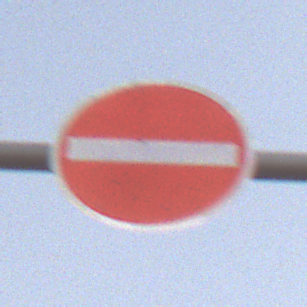
Verkehrszeichen: VerbotDerEinfahrt
Umgebung: Outdoor, Nature
Tageszeit: MorningAfternoon
Wetter: PartlyCloudy
Licht: Natural
Jahreszeit: NotSpecified
Kontrast: MediumContrast